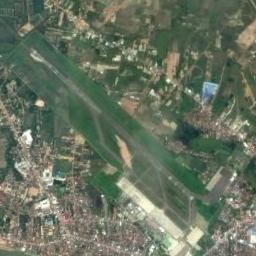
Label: airport